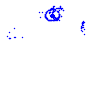
Particle: kaon